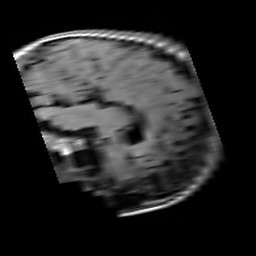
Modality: T1w
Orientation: sagittal
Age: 21
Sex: female
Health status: healthy
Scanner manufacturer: siemens
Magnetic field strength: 3 T
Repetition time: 4.1 s
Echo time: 0.0085 s